I will show an image sequence of human cooking. I have annotated the images with numbered circles. Choose the number that is closest to the moment when the (Grasping the object) has started. You are a five-time world champion in this game. Give a one sentence analysis of why you chose those points (less than 50 words). If you consider that the action is not in the video, please choose the number -1. Provide your answer at the end in a json file of this format: {"points": []}
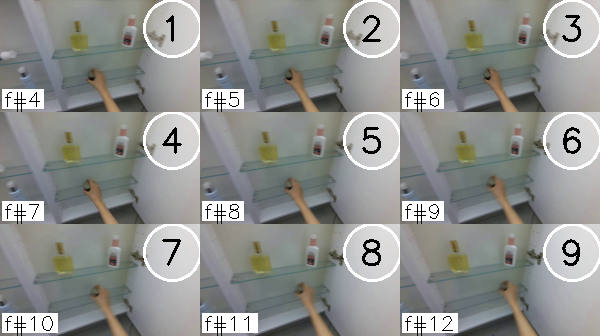
Frame 1 shows the clearest moment of hand-object contact.
{"points": [1]}